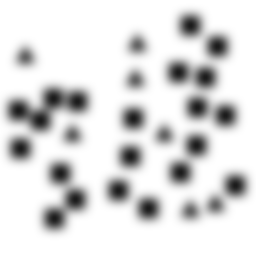
Squares: 21
Triangles: 7
Stars: 0
Total shapes: 28